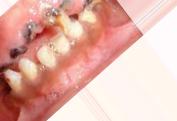
Condition: Caries